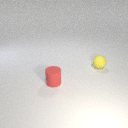
small yellow rubber sphere behind small red rubber cylinder